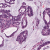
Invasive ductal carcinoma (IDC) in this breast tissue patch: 1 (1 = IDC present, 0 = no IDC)